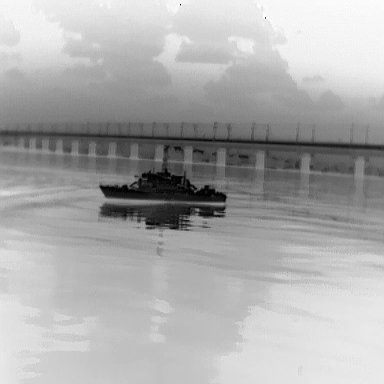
There is a warship in the infrared image.